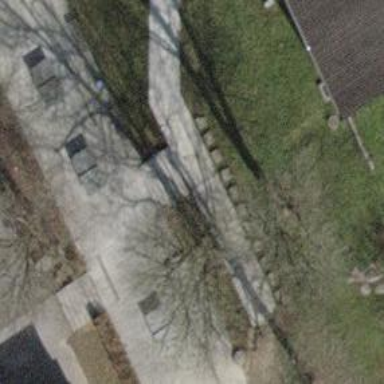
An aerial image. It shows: Concrete footway.